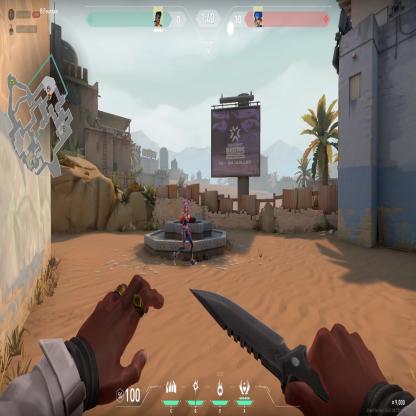
Label: enemy